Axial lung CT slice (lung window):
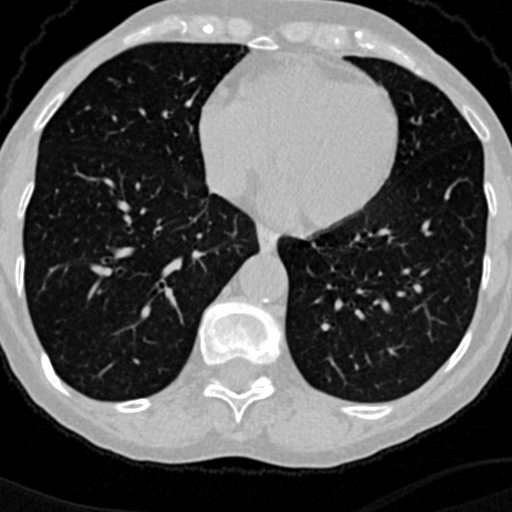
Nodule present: no